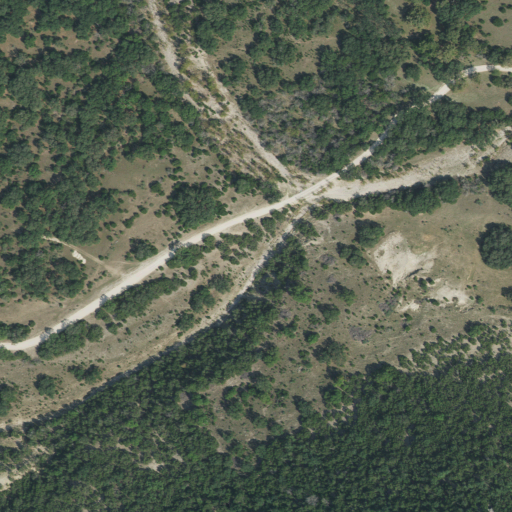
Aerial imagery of valley in Texas named Cedar Hollow containing evergreen forest, shrub, open development, deciduous forest, and low intensity development